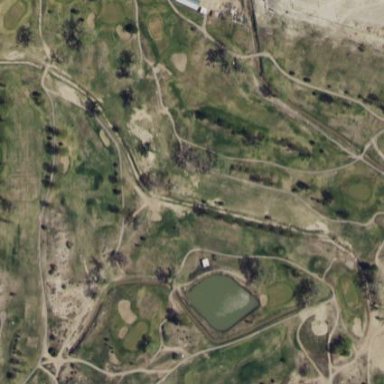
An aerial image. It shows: Golf course.